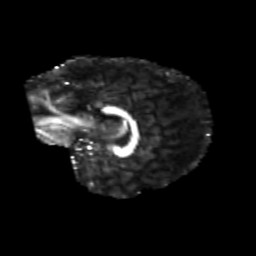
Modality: FA
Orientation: sagittal
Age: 29
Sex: male
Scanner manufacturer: siemens
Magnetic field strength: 3 T
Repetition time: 1.8 s
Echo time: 0.07 s